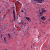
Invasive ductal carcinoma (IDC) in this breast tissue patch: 1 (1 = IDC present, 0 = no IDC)